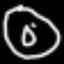
Label: donut